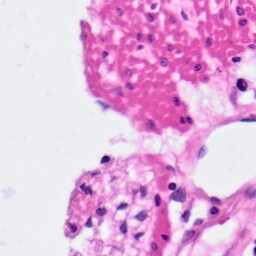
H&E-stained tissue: Pancreatic